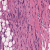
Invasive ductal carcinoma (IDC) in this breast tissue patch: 1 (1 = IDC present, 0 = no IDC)